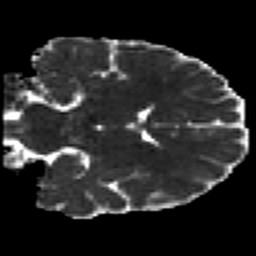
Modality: MD
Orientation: coronal
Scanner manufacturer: siemens
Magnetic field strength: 3 T
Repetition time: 7.8 s
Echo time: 0.09 s